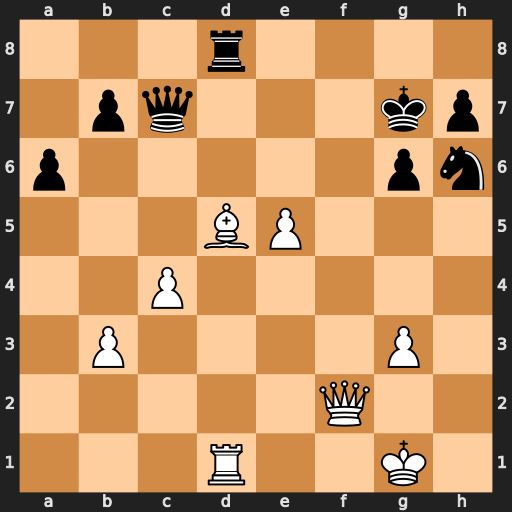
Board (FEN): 3r4/1pq3kp/p5pn/3BP3/2P5/1P4P1/5Q2/3R2K1
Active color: w
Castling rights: -
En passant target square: -
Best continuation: Qf6#